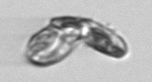
Label: Karenia